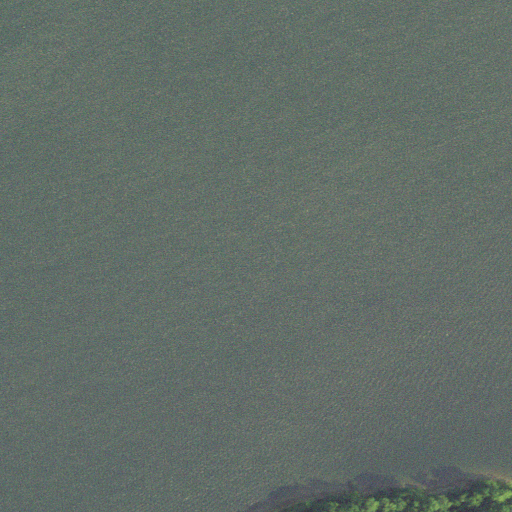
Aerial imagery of island in Virginia named Hundred Islands (historical) containing open water, deciduous forest, and mixed forest